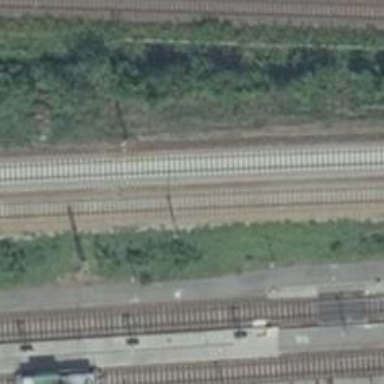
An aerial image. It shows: Railway track with contact line for electrification.